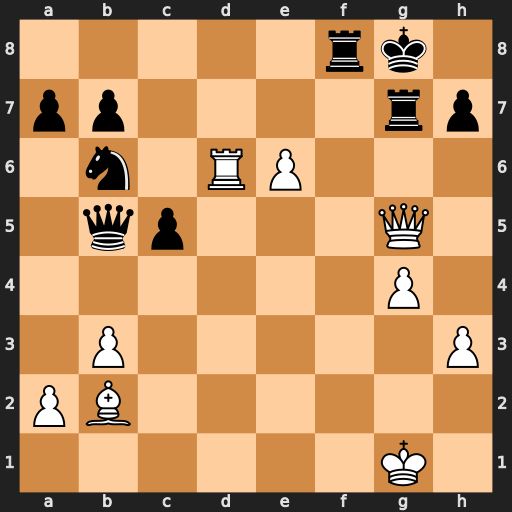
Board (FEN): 5rk1/pp4rp/1n1RP3/1qp3Q1/6P1/1P5P/PB6/6K1
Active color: w
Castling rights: -
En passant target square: -
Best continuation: Qxg7#